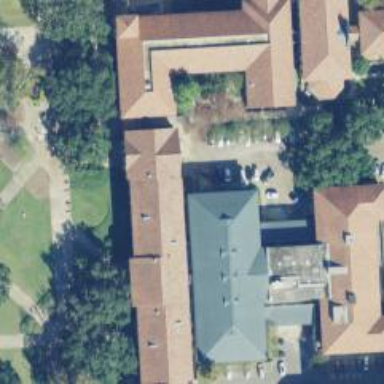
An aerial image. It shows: View of university building.